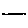
Label: line